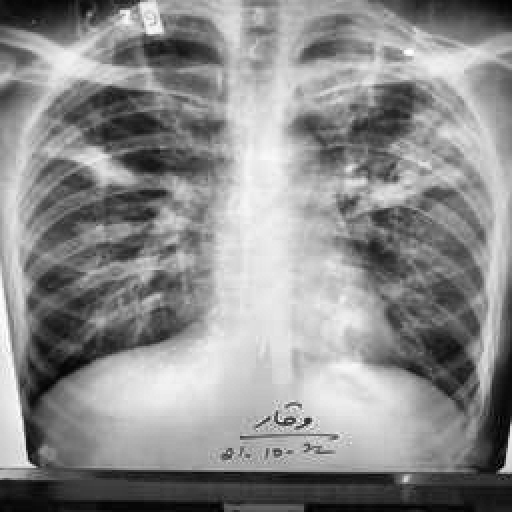
Finding: TUBERCULOSIS